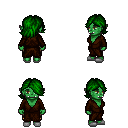
a pixel art fantasy rpg character, female body template, orc, green skin, brown robe, gold greaves, green swoop hairstyle, white slippers, four views (front, back, left, right), 2x2 character sprite sheet, small pixel art, hard edges, no anti-aliasing